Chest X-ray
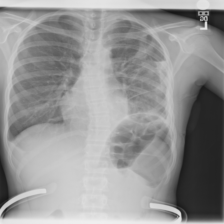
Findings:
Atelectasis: negative
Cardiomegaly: negative
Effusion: negative
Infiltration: negative
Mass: negative
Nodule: positive
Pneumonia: negative
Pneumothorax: negative
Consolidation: negative
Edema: negative
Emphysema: negative
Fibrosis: negative
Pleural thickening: negative
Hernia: negative